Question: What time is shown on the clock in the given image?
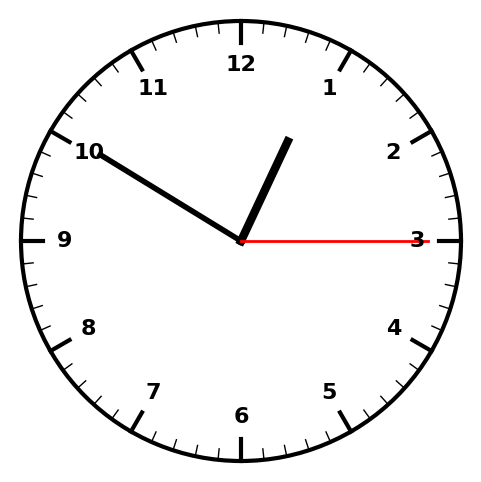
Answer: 12:50:15